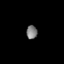
Tissue: skin
Cell type: Epithelial cells
Senescence score: 0.2615
Nuclear area (px): 144
Mean DAPI intensity: 124.618